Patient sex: M
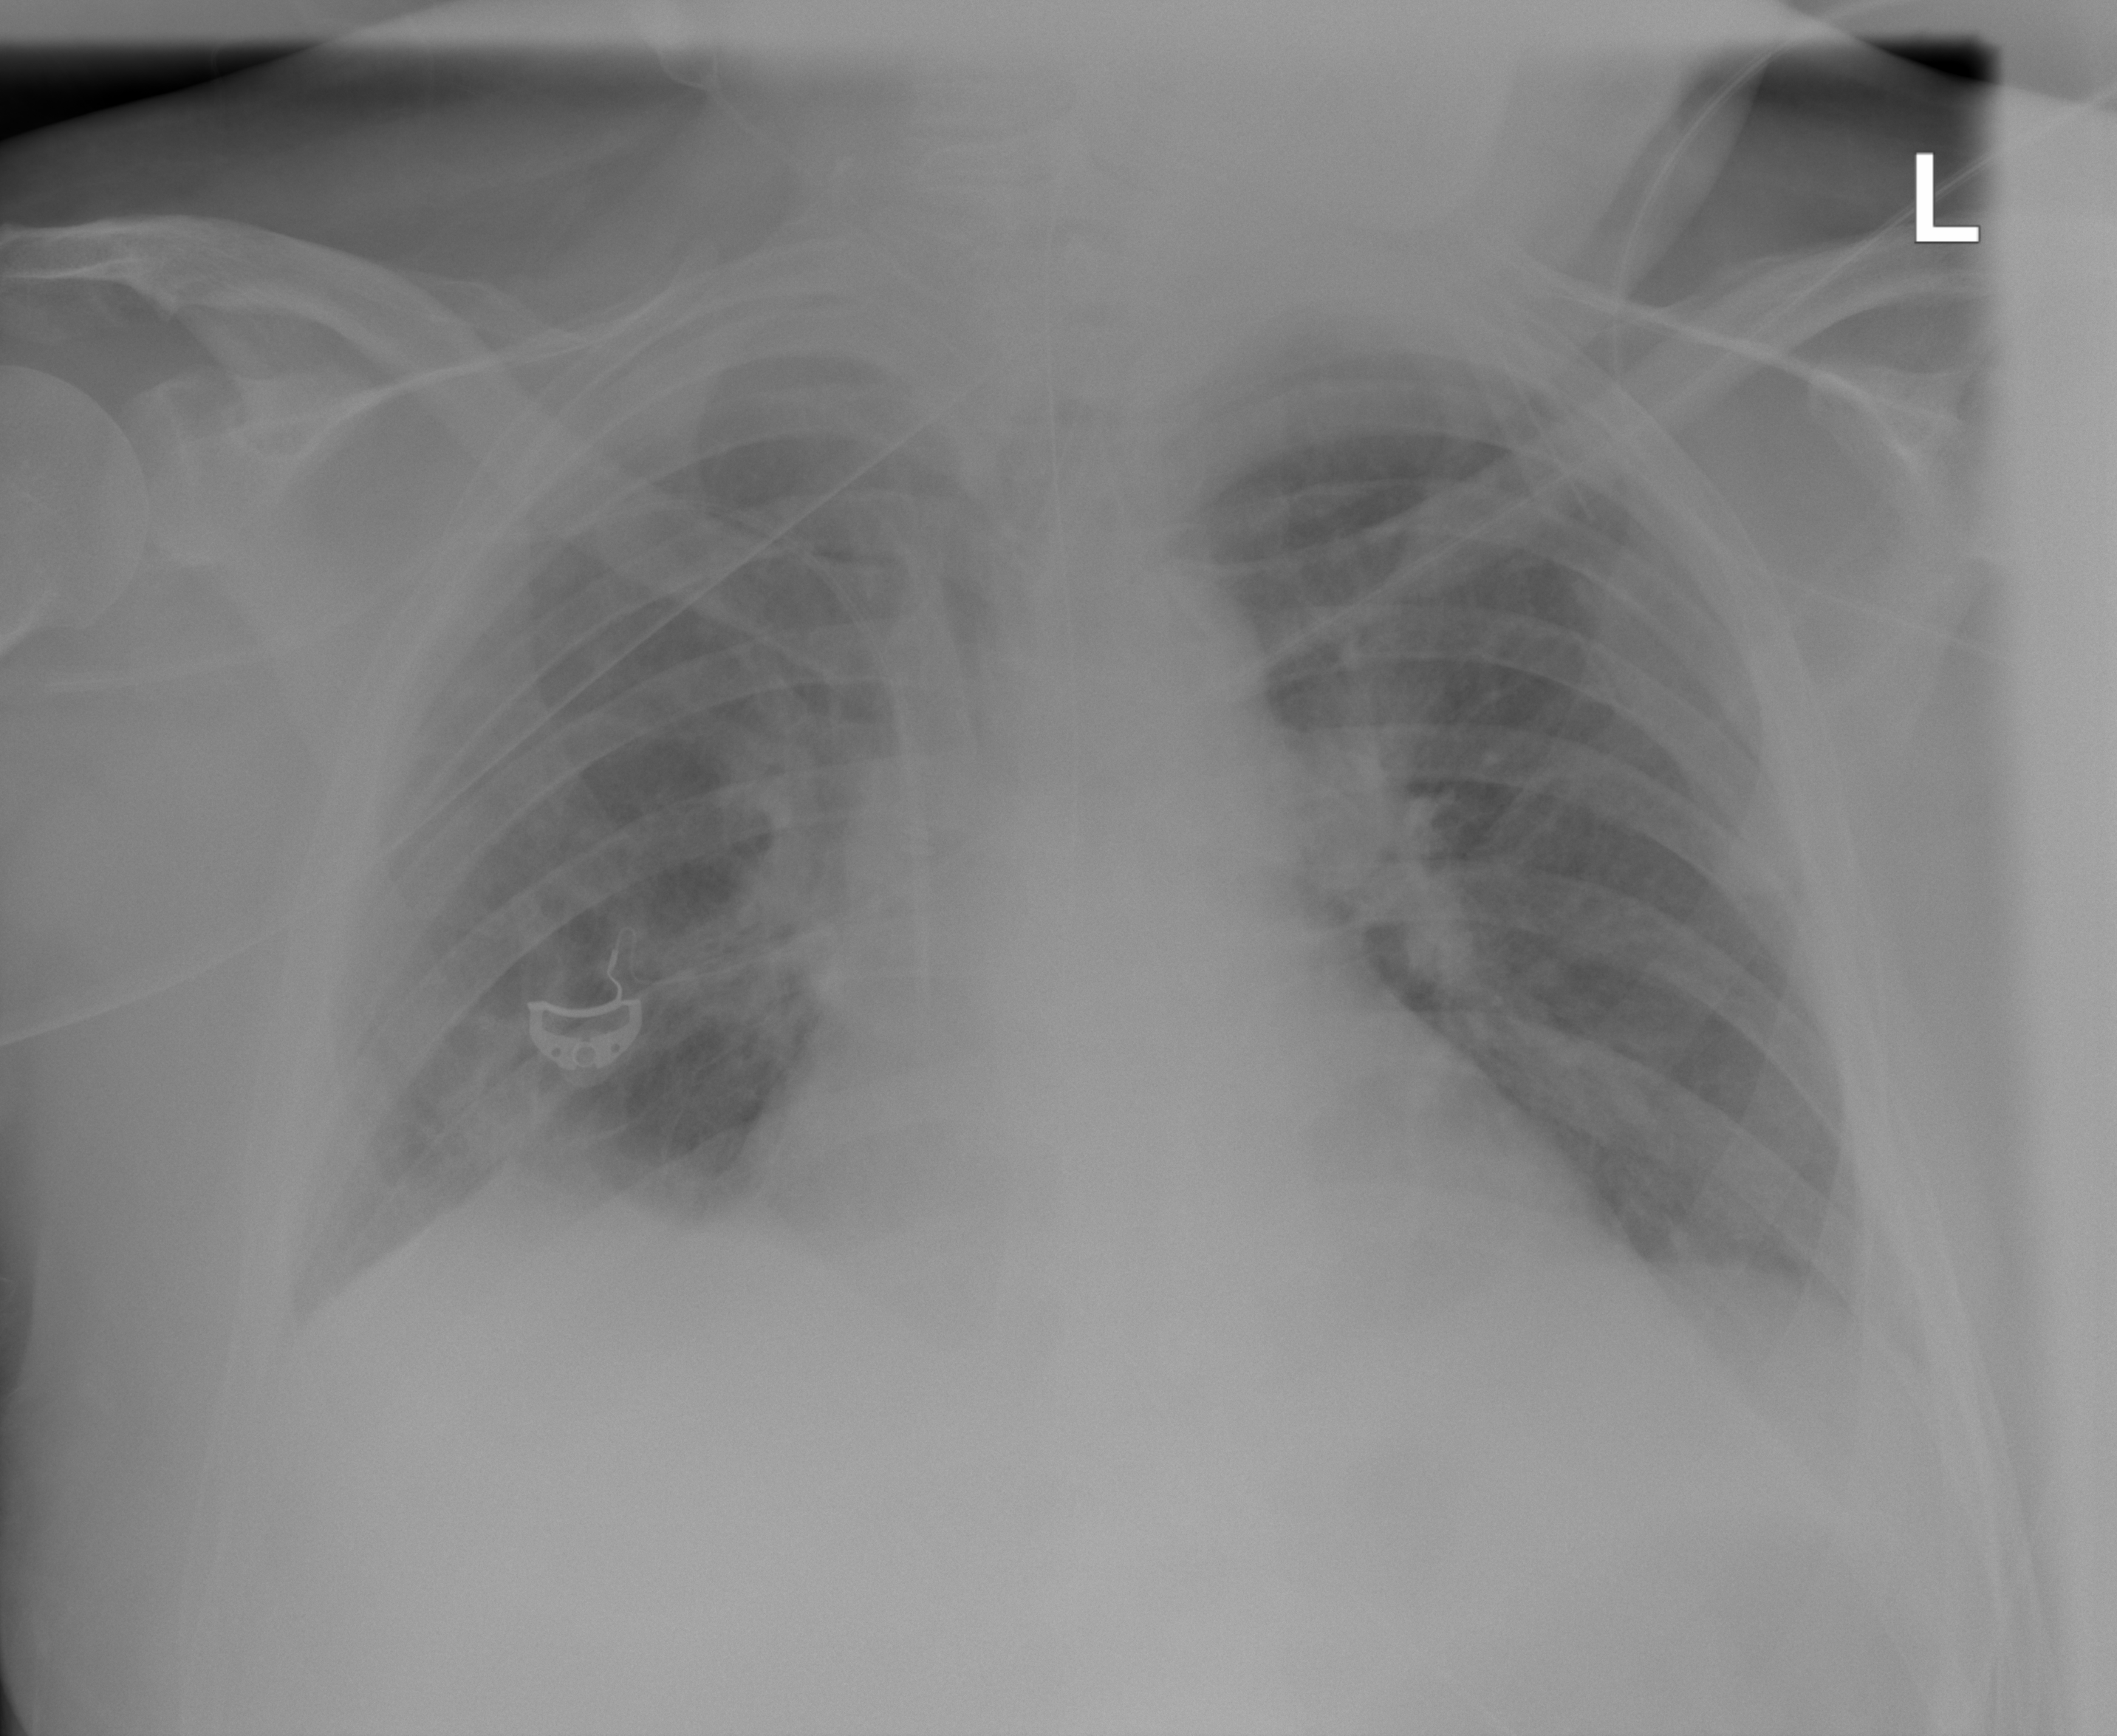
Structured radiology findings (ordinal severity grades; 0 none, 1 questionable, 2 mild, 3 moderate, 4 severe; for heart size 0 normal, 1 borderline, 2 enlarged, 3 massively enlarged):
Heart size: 1
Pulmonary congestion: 0
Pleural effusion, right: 0
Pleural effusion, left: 0
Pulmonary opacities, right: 2
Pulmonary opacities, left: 0
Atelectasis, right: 0
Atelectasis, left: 0